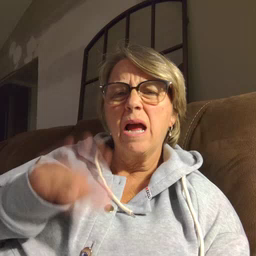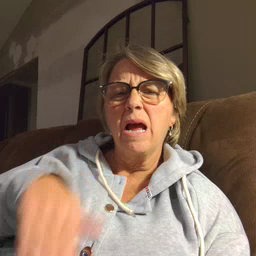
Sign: bad